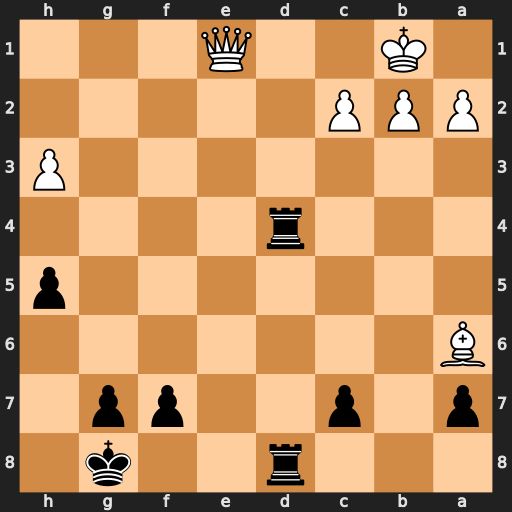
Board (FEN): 3r2k1/p1p2pp1/B7/7p/3r4/7P/PPP5/1K2Q3
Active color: b
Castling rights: -
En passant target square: -
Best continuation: Rd1+ Qxd1 Rxd1#